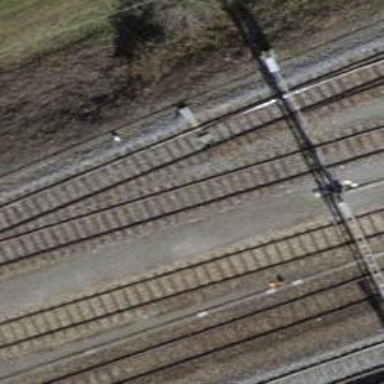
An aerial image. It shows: Railway switch.